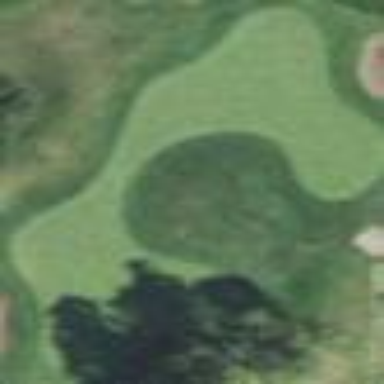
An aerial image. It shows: Golf green.